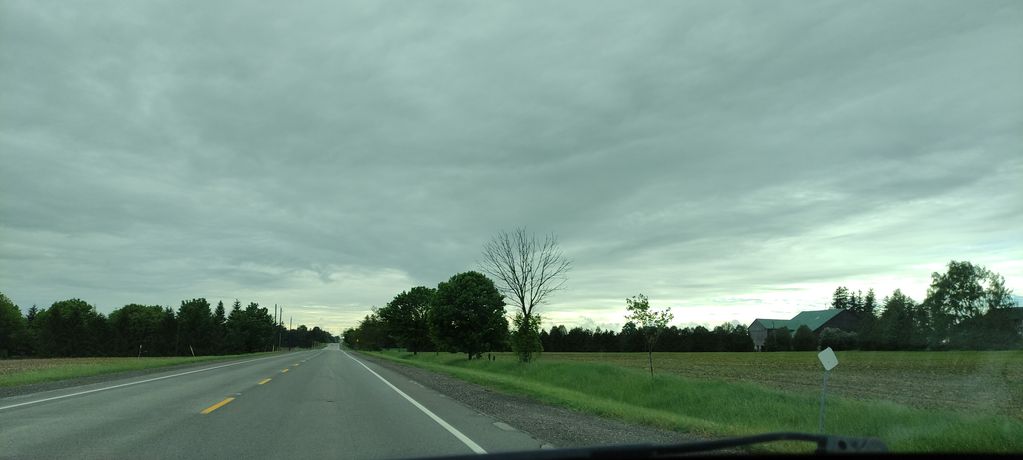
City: kitchener-waterloo